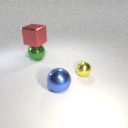
small yellow metal sphere behind large blue metal sphere